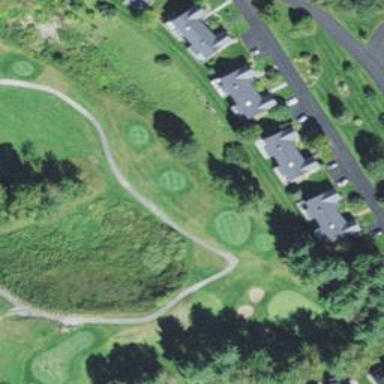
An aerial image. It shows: Area with grass used as rough in golf course.